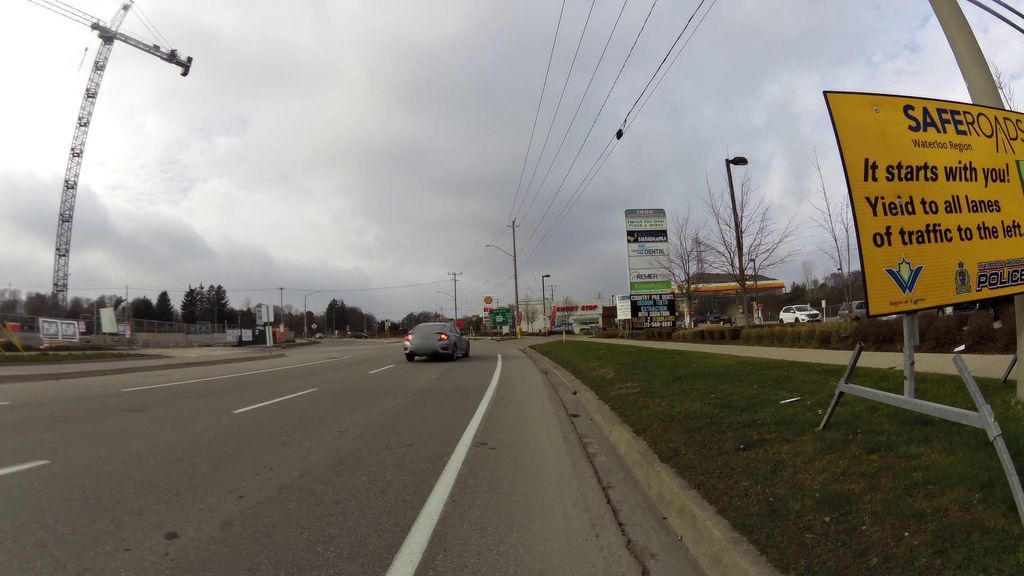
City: kitchener-waterloo